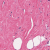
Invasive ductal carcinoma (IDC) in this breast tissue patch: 0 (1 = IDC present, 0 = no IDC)